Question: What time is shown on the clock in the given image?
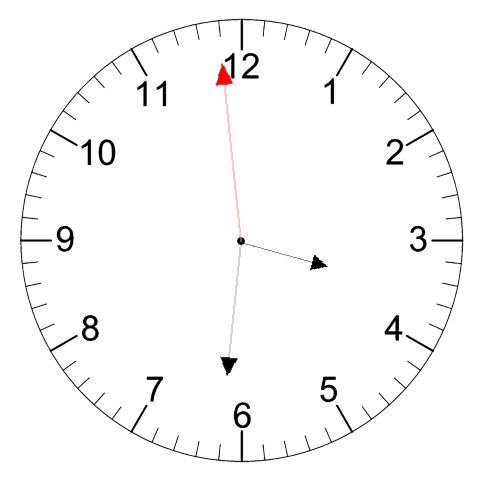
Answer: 03:30:59